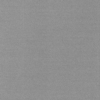
Label: dusty